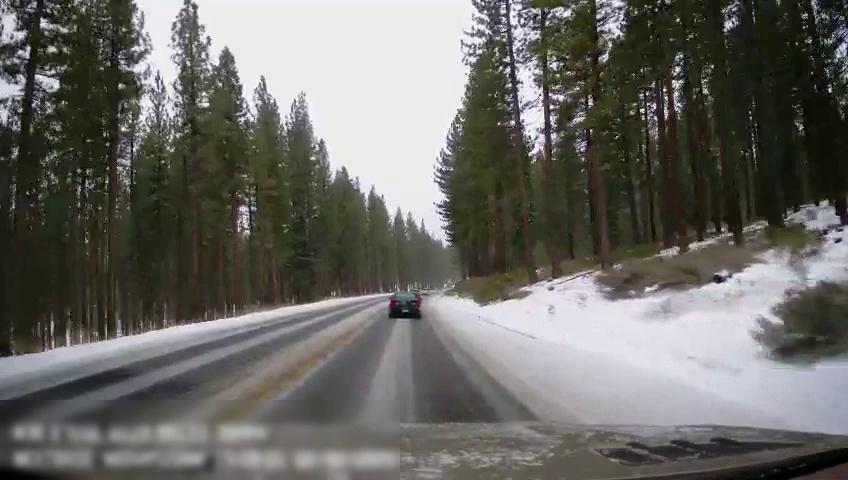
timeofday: Day
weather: Snowy
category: Drivable Space
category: Vehicles | Car
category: Vehicles | Car
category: Vehicles | Car
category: Lanes | Current Lane